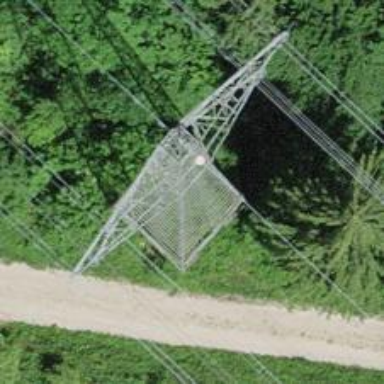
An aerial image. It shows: Power tower.